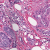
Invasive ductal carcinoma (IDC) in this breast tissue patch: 1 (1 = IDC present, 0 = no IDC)